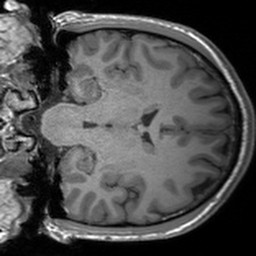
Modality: T1w
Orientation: coronal
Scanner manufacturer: siemens
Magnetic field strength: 3 T
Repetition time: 1.54 s
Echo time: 0.00234 s